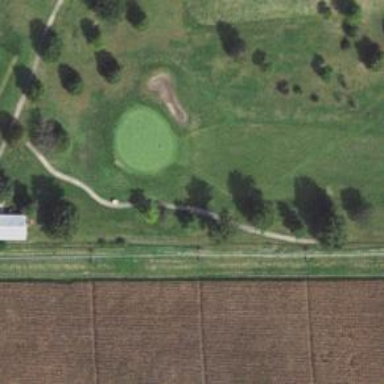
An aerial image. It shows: View of golf hole.